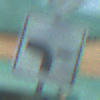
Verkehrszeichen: VerlaufVorfahrtsstrasse6
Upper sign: Vorfahrtsstrasse
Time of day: MorningAfternoon
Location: Roofed (Special)
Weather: PartlyCloudy
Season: NotSpecified
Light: Natural